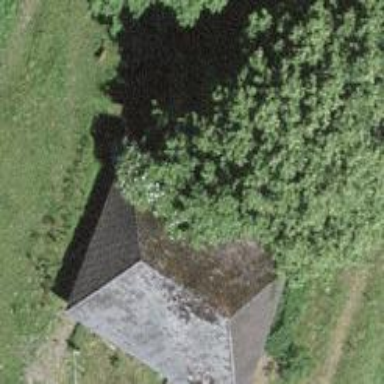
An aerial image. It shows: Farm auxiliary building.